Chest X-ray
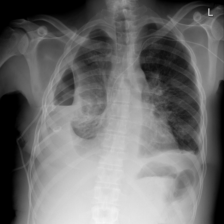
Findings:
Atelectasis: positive
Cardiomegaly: negative
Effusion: positive
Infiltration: positive
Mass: positive
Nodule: positive
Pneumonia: negative
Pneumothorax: negative
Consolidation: positive
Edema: negative
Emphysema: negative
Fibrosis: negative
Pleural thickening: positive
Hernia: negative